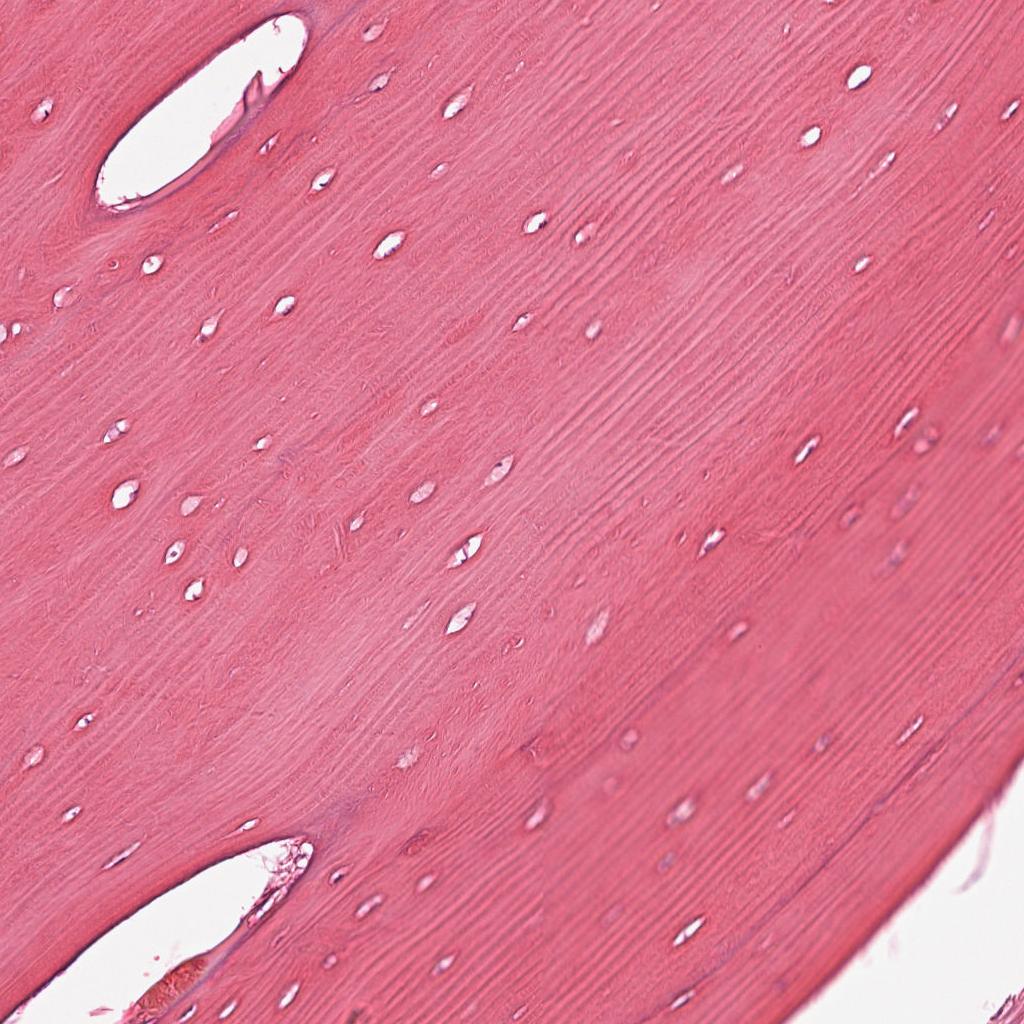
Label: Non-Tumor